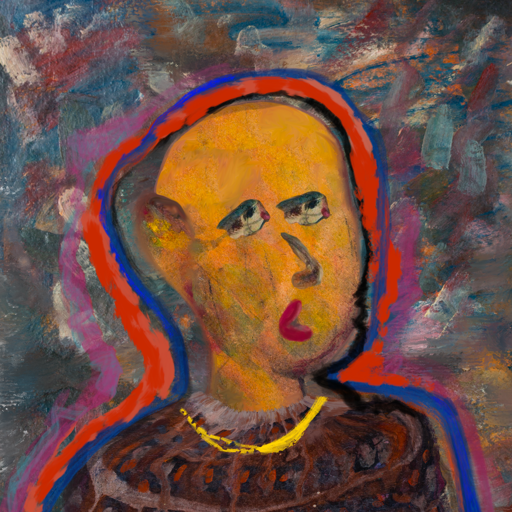
Background: Boggyland, Head And Neck Side: Gypsy_Mother, Face Side: Pipe, Bust: Hypocrite, Hair Side: Experience, Head Accessory: Blank, Second Necklace: Blank, Necklace: Irani_1, Baby: Blank